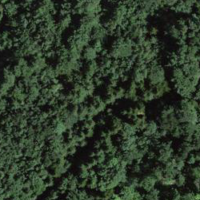
EUNIS habitat code: 41
Species observed at this site:
Lathyrus vernus